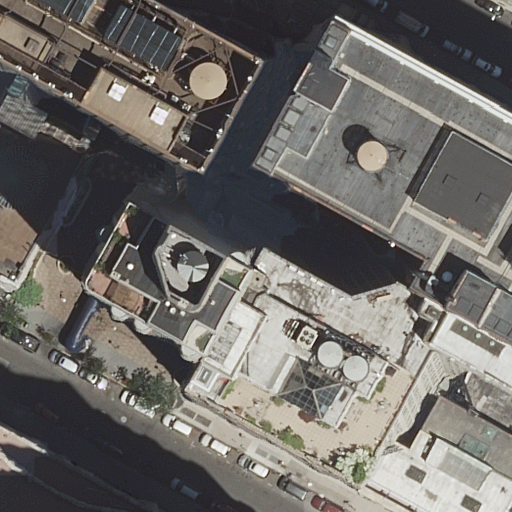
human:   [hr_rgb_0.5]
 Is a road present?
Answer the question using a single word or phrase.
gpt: yes

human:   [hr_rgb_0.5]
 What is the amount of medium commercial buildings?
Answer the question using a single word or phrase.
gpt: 0

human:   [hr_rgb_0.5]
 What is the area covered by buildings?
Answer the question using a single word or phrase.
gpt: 8783m2

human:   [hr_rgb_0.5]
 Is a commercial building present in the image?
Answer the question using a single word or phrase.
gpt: no

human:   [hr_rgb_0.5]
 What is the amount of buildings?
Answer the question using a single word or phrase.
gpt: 8

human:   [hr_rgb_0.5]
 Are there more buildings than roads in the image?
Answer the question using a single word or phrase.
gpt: yes

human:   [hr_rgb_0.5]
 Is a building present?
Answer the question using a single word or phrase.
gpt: yes

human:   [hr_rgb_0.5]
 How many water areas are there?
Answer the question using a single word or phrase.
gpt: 0

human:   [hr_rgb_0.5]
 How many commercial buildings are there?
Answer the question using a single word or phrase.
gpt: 0

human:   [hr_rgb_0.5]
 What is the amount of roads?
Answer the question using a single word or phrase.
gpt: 2

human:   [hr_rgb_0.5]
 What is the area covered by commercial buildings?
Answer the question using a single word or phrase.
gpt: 0m2

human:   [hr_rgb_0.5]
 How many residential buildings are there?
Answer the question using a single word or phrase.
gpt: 8

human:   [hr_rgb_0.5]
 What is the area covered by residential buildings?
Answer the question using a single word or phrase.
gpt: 8783m2

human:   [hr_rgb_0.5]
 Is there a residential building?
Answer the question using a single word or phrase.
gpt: yes

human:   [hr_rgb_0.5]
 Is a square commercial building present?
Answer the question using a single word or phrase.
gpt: no

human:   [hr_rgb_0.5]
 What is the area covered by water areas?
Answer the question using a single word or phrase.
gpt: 0m2

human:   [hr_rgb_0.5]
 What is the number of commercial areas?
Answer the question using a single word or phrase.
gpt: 0

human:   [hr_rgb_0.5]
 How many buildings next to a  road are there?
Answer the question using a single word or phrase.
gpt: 8

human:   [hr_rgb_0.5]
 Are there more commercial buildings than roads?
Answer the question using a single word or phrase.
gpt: no

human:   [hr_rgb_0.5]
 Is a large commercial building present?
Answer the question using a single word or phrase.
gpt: no

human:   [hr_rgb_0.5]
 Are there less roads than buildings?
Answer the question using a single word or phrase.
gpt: yes

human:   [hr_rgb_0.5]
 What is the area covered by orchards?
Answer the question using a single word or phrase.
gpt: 0m2

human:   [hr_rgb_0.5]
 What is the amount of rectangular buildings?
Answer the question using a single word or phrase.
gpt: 6

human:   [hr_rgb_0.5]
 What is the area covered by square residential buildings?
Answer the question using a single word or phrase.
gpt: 0m2

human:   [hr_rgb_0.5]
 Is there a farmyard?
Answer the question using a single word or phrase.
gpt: no

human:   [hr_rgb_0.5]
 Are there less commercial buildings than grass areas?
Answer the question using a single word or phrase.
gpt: no

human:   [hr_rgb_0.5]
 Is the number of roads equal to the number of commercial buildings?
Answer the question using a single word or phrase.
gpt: no

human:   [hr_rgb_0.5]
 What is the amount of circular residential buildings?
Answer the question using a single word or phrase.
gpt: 0

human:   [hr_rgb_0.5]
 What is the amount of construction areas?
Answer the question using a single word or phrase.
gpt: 0

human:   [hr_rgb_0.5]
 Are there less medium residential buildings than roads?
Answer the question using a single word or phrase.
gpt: no

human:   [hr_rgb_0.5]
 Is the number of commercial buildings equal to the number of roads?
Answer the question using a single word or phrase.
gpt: no

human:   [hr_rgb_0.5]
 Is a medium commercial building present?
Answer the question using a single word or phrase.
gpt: no

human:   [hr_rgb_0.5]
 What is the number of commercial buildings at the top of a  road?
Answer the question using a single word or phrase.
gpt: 0

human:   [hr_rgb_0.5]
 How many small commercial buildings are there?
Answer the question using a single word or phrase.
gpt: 0

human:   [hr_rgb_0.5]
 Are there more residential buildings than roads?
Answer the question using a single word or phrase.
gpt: yes

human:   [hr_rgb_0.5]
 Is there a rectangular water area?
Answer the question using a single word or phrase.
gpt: no

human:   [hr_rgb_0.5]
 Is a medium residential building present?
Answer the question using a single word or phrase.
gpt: yes

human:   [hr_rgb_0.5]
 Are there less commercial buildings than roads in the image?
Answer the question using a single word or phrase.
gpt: yes

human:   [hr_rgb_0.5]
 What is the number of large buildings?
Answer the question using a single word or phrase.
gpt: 4

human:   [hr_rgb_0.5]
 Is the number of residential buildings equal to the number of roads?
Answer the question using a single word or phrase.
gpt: no

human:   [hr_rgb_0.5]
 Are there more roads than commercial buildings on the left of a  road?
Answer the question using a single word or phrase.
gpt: yes

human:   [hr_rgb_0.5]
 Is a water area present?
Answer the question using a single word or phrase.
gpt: no

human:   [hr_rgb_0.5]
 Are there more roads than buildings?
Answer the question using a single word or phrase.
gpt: no

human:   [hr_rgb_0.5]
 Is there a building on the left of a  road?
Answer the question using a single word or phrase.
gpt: yes

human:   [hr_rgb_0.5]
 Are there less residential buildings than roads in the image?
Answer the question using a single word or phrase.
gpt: no

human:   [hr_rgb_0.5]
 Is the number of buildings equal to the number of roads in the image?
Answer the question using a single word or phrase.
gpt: no

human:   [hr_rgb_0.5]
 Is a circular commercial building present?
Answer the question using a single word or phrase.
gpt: no

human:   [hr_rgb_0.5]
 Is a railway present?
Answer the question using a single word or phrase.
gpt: no

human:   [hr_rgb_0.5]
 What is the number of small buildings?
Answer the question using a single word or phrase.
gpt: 2

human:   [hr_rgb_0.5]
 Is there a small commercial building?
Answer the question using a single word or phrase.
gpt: no

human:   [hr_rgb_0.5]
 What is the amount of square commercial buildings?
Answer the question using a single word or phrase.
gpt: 0

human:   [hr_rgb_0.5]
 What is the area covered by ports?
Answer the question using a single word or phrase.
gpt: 0m2

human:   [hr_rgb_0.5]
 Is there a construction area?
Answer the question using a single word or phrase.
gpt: no

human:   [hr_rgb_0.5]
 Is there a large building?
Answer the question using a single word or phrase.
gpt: yes

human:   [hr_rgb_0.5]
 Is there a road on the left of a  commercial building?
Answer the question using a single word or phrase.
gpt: no

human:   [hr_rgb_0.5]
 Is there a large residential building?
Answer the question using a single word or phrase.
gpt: yes

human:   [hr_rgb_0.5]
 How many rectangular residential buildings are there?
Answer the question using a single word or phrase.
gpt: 6

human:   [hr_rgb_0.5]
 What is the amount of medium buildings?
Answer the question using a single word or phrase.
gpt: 2

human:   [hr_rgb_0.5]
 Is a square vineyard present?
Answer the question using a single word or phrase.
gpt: no

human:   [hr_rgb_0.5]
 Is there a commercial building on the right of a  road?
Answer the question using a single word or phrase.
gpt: no

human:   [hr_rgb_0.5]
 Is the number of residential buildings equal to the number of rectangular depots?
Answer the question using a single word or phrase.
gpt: no

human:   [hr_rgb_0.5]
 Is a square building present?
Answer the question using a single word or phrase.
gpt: no

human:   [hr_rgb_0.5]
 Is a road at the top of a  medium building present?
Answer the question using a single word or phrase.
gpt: yes

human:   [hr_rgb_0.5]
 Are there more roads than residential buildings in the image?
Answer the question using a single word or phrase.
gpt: no